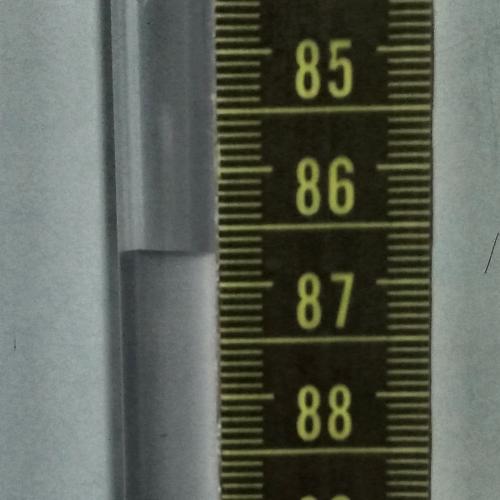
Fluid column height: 86.7 cm